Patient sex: M
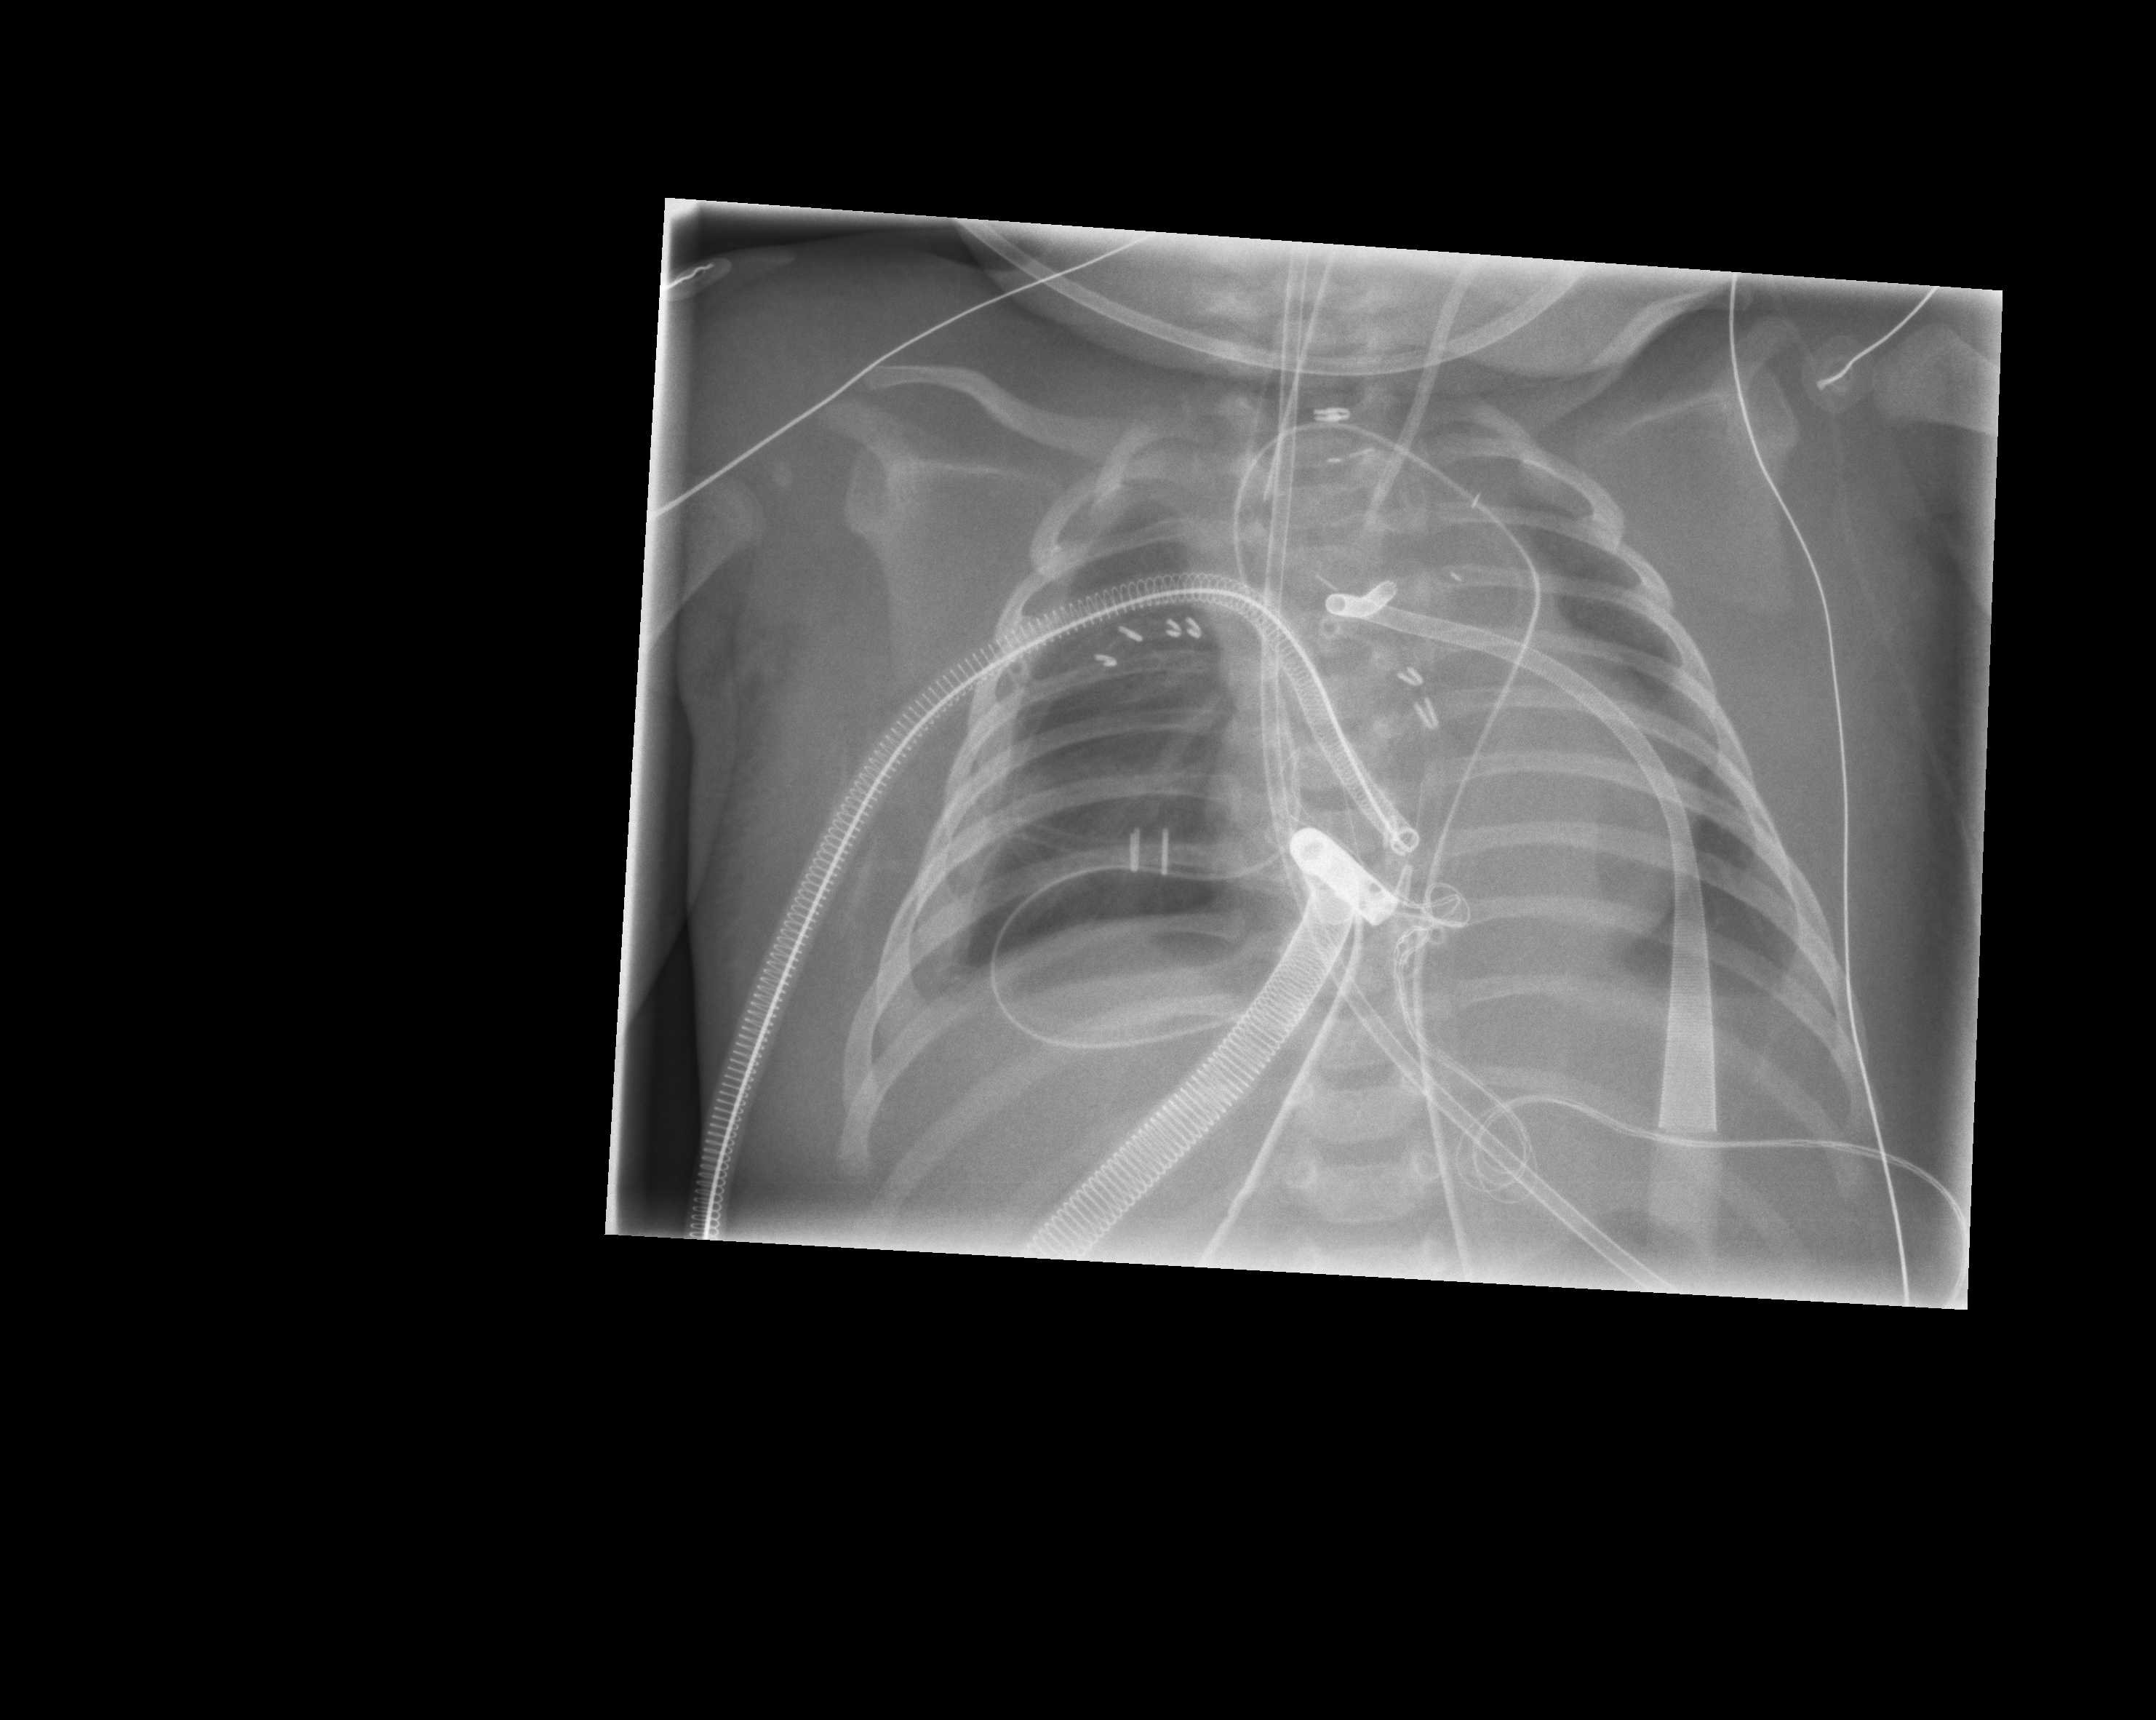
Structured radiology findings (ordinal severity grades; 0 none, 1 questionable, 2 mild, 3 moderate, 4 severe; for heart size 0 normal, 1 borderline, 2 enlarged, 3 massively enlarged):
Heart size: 2
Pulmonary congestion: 2
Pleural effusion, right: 2
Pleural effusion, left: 2
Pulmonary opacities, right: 0
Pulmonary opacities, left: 0
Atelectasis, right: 0
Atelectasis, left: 2